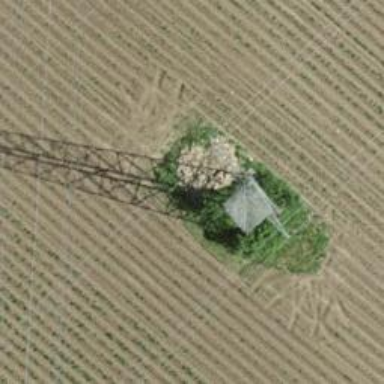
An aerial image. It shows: Lattice structure tower.